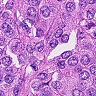
Metastatic tissue present: yes